Question: I think i don't have a problem with my program. I just always get error message like this :
> "Fatal error: Call to a member function result() on null in C:\xampp\htdocs\tenda_online\application\views\view_photo.php on line 34"
This is my program :
Controller:
'''
<?php if ( ! defined('BASEPATH')) exit('No direct script access allowed');
class Photo extends CI_Controller {
public function __construct()
{
parent::__construct();
$this->load->model('model_photo');
$this->load->library('pagination');
}
public function index()
{
//------------------------------------------------------------------------------------
$getData = $this->db->get('photo');
$a = $getData->num_rows();
$config['base_url'] = site_url().'/photo/index'; //set the base url for pagination
$config['total_rows'] = $a; //total rows
$config['per_page'] = '6'; //the number of per page for pagination
$config['uri_segment'] = 3; //see from base_url. 3 for this case
$config['full_tag_open'] = '<p class=pagination>';
$config['full_tag_close'] = '</p>';
$this->pagination->initialize($config); //initialize pagination
//------------------------------------------------------------------------------------
$data['judul'] = 'Photo Album';
$data['photo'] = $this->model_photo->get_photo($config['per_page'],$this->uri->segment(3));
$this->load->view('view_photo', $data);
}
public function tambah()
{
$data['error'] = '';
$data['judul'] = 'Photo Album';
$this->load->view('tambah', $data);
}
public function proses_tambah()
{
$this->load->library('form_validation');
$nama_asli = $_FILES['userfile']['name'];
$judul = $this->input->post('judul',TRUE);
// Konfigurasi Upload Gambar
$config['file_name'] = $judul.'_'.'_'.$nama_asli;
$config['upload_path'] = './application/views/photo';
$config['allowed_types'] = 'gif|jpg|png';
$config['max_size'] = '1024';
$config['max_width'] = '1600';
$config['max_height'] = '1200';
// End Konfigurasi Upload Gambar
// Memuat Library Upload File
$this->load->library('upload', $config);
$this->form_validation->set_message('required', '%s is required.');
$this->form_validation->set_message('min_length', '%s Minimal %s Karakter.');
$this->form_validation->set_message('max_length', '%s Maksimal %s Karakter.');
$this->form_validation->set_message('is_unique', '%s Telah Terdaftar');
$this->form_validation->set_message('matches', '%s Tidak Cocok dengan %s.');
$this->form_validation->set_message('numeric', '%s Harus diisi Angka.');
$this->form_validation->set_rules('judul', 'Title', 'trim|required|is_unique[photo.title]');
if (($this->form_validation->run() === FALSE) || (! $this->upload->do_upload()))
{
// Jika Konfigurasi tidak cocok :
$data = array('error' => $this->upload->display_errors('<span class="error">','</span>'));
$data['judul'] = 'Photo Album';
$this->load->view('tambah', $data);
}
else{
$data = array('upload_data' => $this->upload->data());
$tanggal = date('Y-m-d');
$get_name = $this->upload->data();
$nama_foto = $get_name['file_name'];
$this->model_photo->tambah_photo($nama_foto,$tanggal);
redirect('photo','refresh');
}
}
public function proses_hapus($id_photo)
{
$photo = $this->model_photo->link_photo($id_photo);
if ($photo->num_rows() > 0)
{
$row = $photo->row();
$file_photo = $row->photo_url;
$path_file = './application/views/photo/';
unlink($path_file.$file_photo);
}
$this->model_photo->hapus_photo($id_photo);
redirect('photo','refresh');
}
}
?>
'''
Models:
'''
<?php
Class Model_photo extends CI_Model {
public function __construct()
{
$this->load->database();
}
function tambah_photo($nama_foto,$tanggal) {
$data = array(
'title' => $this->input->post('judul'),
'photo_url' => $nama_foto,
'created' => $tanggal
);
return $this->db->insert('photo', $data);
}
function get_photo($perPage, $uri) {
$this->db->order_by('id_photo','DESC');
$query = $getData = $this->db->get('photo', $perPage, $uri);
if($getData->num_rows() > 0)
return $query;
else
return null;
}
function link_photo($id_photo){
$this->db->where('id_photo',$id_photo);
$query = $getData = $this->db->get('photo');
if($getData->num_rows() > 0)
return $query;
else
return null;
}
function hapus_photo($id_photo) {
$this->db->where('id_photo',$id_photo);
$this->db->delete('photo');
}
}
?>
'''
View:
'''
<!DOCTYPE html PUBLIC "-//W3C//DTD XHTML 1.0 Transitional//EN" "http://www.w3.org/TR/xhtml1/DTD/xhtml1-transitional.dtd">
<html xmlns="http://www.w3.org/1999/xhtml" xml:lang="en" lang="en">
<head>
<title><?php echo"$judul"; ?></title>
<meta http-equiv="Content-Type" content="text/html; charset=utf-8" />
<meta name="description" content="" />
<meta name="keywords" content="" />
<meta name="robots" content="index,follow" />
<!-- CSS -->
<link href="application/views/themes/css/styles.css" rel="stylesheet" type="text/css" />
</head>
<body>
<div class="konteiner">
<header>
<h1><?php echo"$judul";?></h1>
</header>
<div class="home">
<?php echo anchor('photo/tambah',"Add Photo");?>
<div class="clear">
</div>
<?php
foreach($photo->result() as $row):?>
<div class="image">
<?php
$image = array(
'src' => 'application/views/photo/'.($row->photo_url),
'alt' => ($row->title),
'class' => 'photo',
'width' => '240',
'height' => '180',
'title' => ($row->title),
'rel' => 'lightbox',
);
echo img($image); ?>
<div class="detail">
<?php echo($row->title);?>
<br/>
Publish : <?php echo($row->created);?> |
<?php echo anchor('photo/proses_hapus/'.$row->id_photo,"Delete");?>
</div>
</div>
<?php endforeach; ?>
<div class="clear">
</div>
<?php echo $this->pagination->create_links(); ?>
</div>
<footer>
<p>Demo - Codeigniter | 2013</p>
</footer>
</div>
</body>
</html>
'''
my database:

'''
$active_group = 'default';
$active_record = TRUE;
$db['default']['hostname'] = 'localhost';
$db['default']['username'] = 'root';
$db['default']['password'] = '';
$db['default']['database'] = 'tendaonline';
$db['default']['dbdriver'] = 'mysqli';
$db['default']['dbprefix'] = '';
$db['default']['pconnect'] = FALSE;
$db['default']['db_debug'] = FALSE;
$db['default']['cache_on'] = FALSE;
$db['default']['cachedir'] = '';
$db['default']['char_set'] = 'utf8';
$db['default']['dbcollat'] = 'utf8_general_ci';
$db['default']['swap_pre'] = '';
$db['default']['autoinit'] = TRUE;
$db['default']['stricton'] = FALSE;
'''
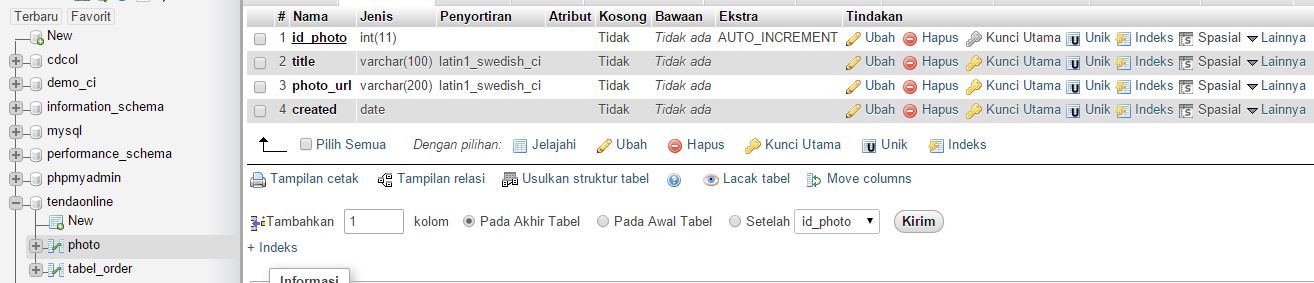
Answer: 'get_photo' returns 'null' in case of no photos, so you cannot access '$photo->result()' when '$photo' is null instead of an object.
In your model, do not return 'null' when there are no rows, just return the result set. No need to check number of rows in the model. The '$query->result()' will be an empty array when there are no rows and the 'foreach' will not run in that case automatically.